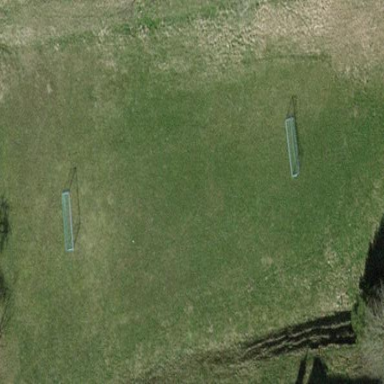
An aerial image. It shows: Grass pitch used for soccer.